Question: Like on the following screen. It looks less than standard size. And without vertical lines between icons.

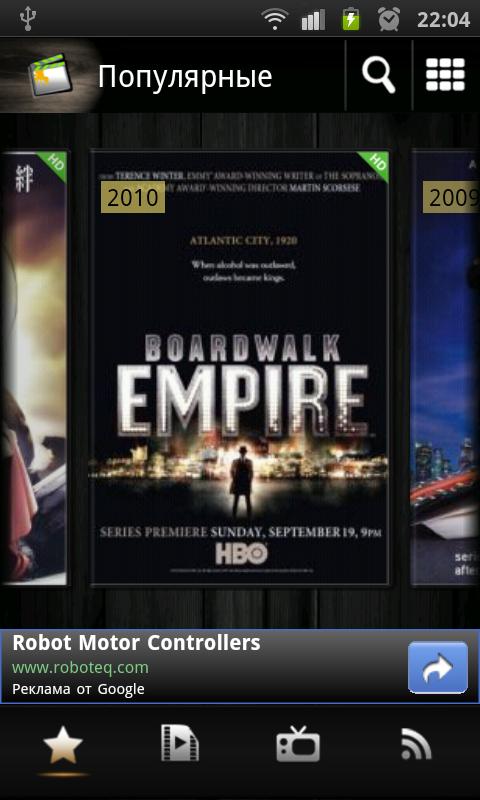
Answer: This is most likely not a tab control at all. You can simply use 'Buttons' or even better styled 'RadioButtons' for pseudo tabs and then use <URL> to display sequence of cards based on which button was clicked